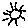
Label: sun